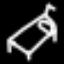
Label: bed